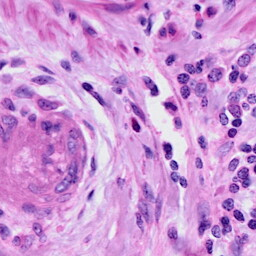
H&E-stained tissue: Cervix